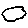
Label: cloud